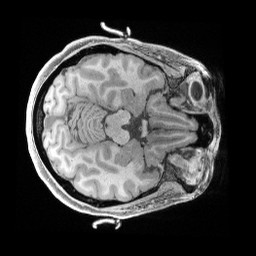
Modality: T1w
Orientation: axial
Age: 50
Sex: female
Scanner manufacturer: siemens
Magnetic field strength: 3 T
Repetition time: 2.4 s
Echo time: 0.00241 s